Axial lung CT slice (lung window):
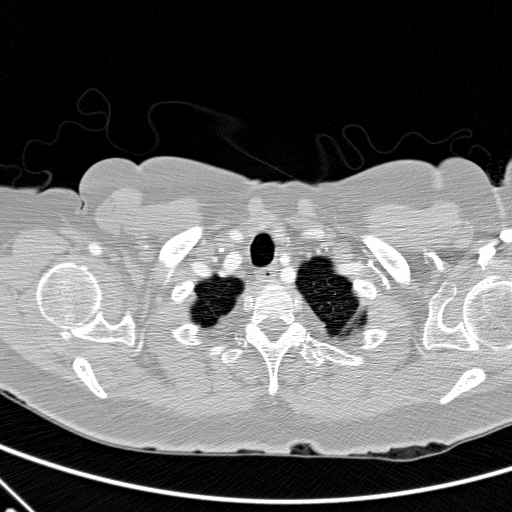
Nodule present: no